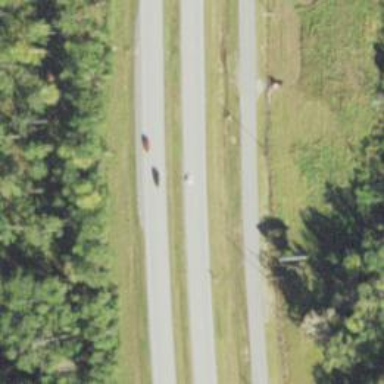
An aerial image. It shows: Expressway.